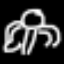
Label: frog